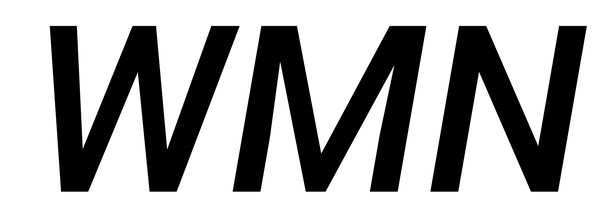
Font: Roboto-Italic_Medium_Italic